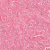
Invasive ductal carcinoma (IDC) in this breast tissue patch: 0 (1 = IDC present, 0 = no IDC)